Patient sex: M
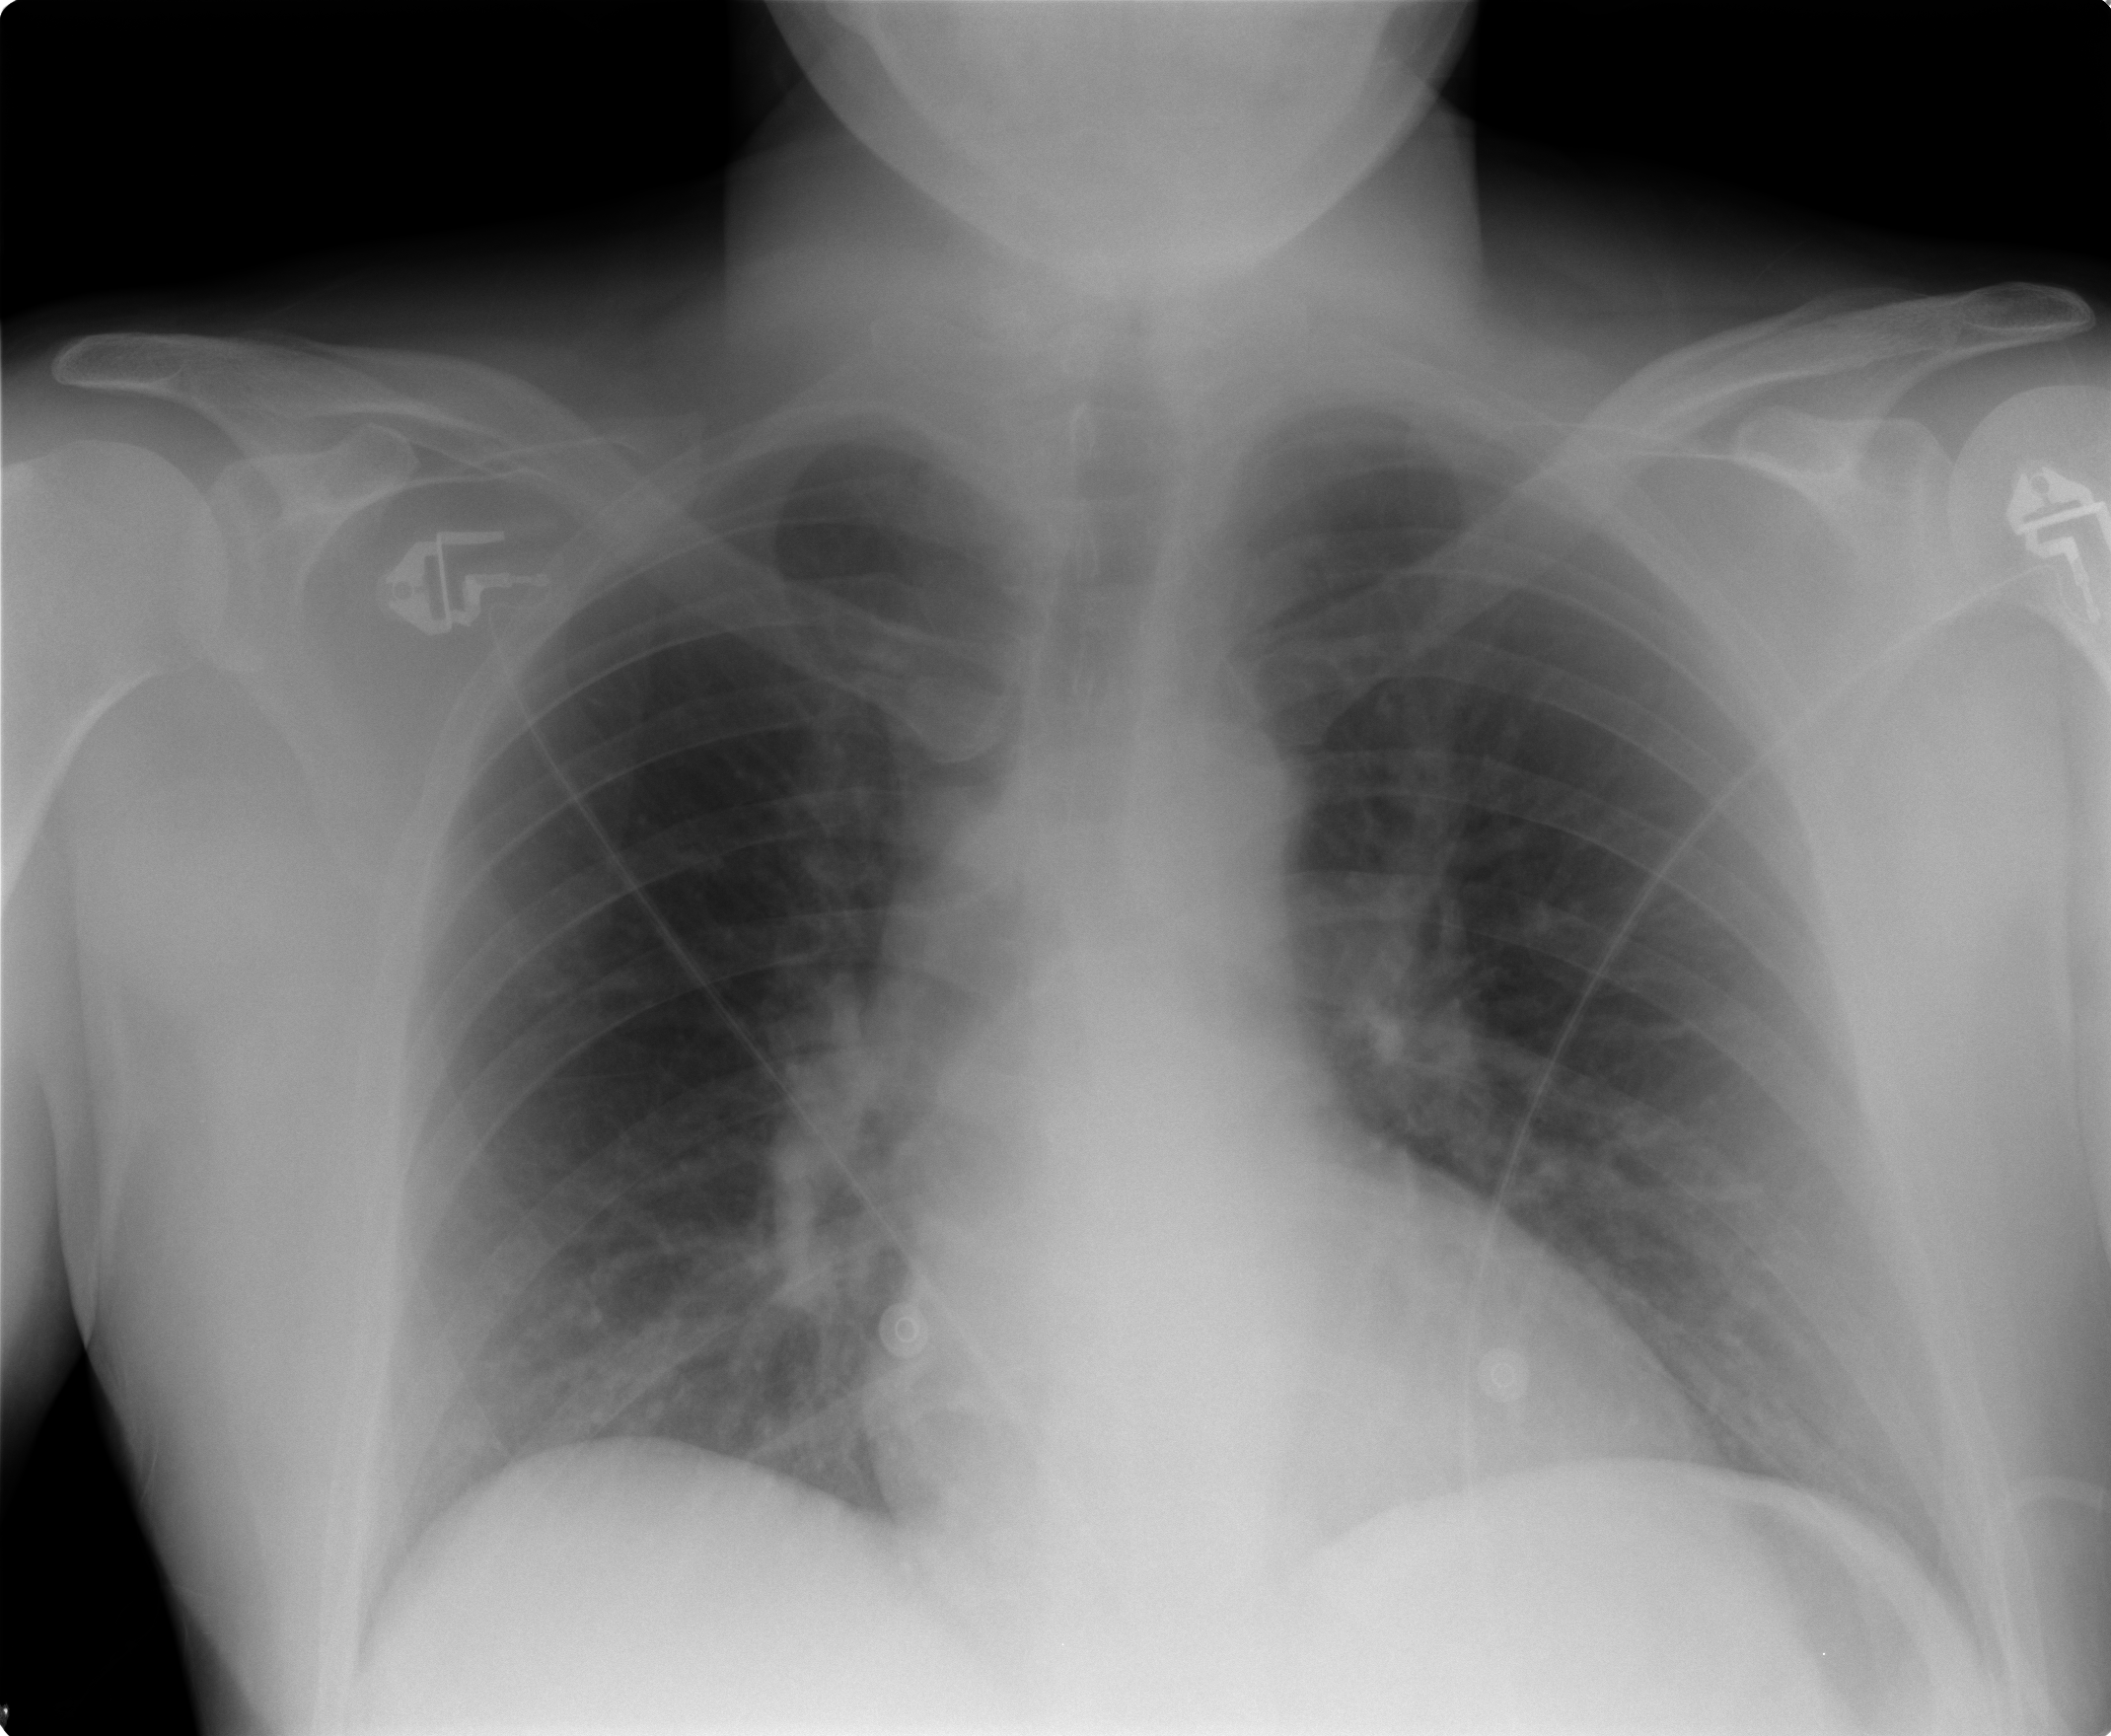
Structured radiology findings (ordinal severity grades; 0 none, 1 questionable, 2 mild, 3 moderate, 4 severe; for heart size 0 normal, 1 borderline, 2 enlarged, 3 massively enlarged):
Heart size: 0
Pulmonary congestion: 1
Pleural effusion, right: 0
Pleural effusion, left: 1
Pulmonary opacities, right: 0
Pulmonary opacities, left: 0
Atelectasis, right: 0
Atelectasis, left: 2